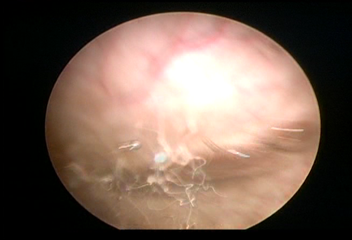
Modality: WLC
Class: Normal mucosa
Bladder cancer association: No